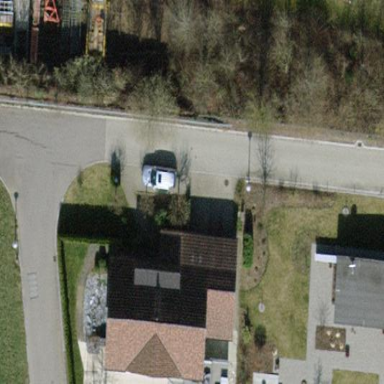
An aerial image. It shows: Gabled roof house.